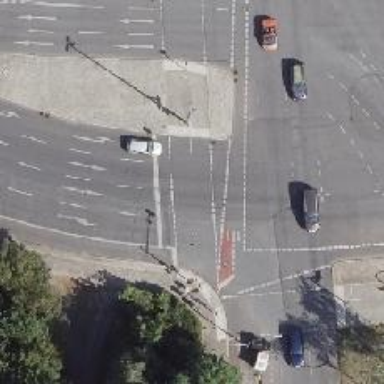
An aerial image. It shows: Asphalt footway with crossing equipped with traffic signals.